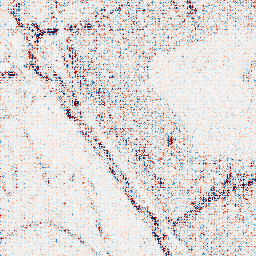
Category: wavelet
Decomposition family: wavelet_biorthogonal
Decomposition parameters: wavelet: bior5.5
level: 1
Upsampling method: bilinear
Upsampling parameters: scale: 8
Upsampling scale: 8